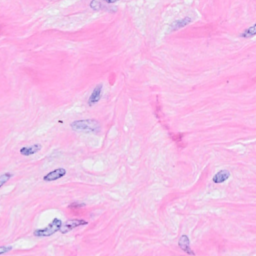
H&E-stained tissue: Breast